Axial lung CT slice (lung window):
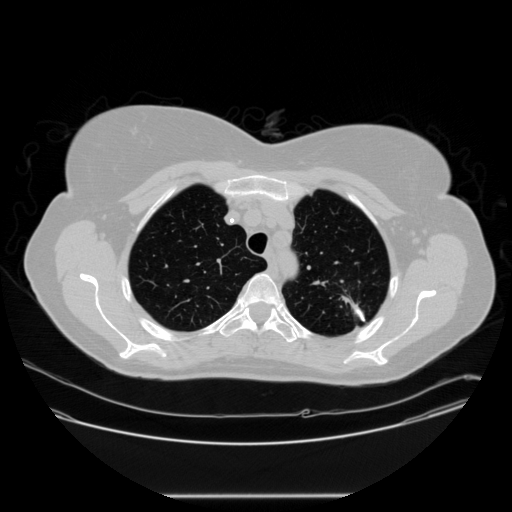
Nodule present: no